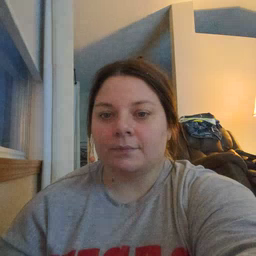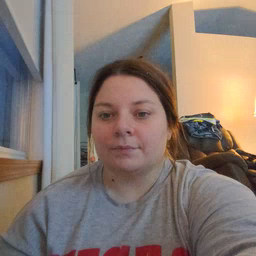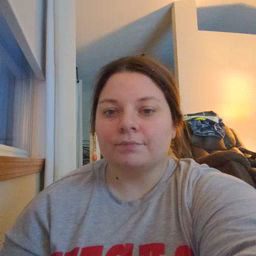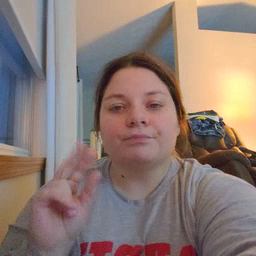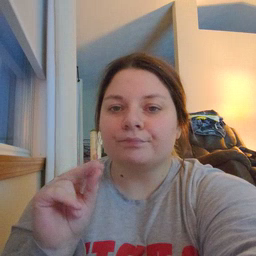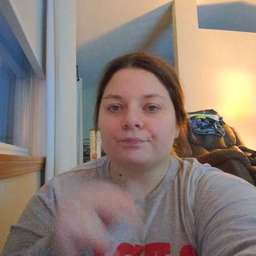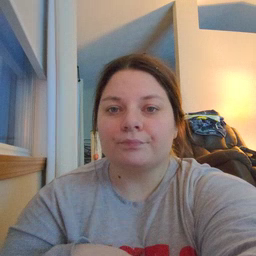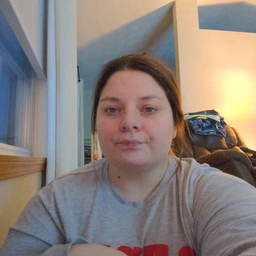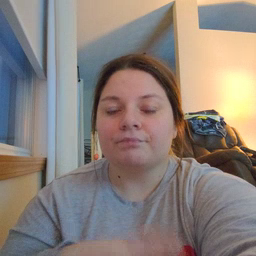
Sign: no